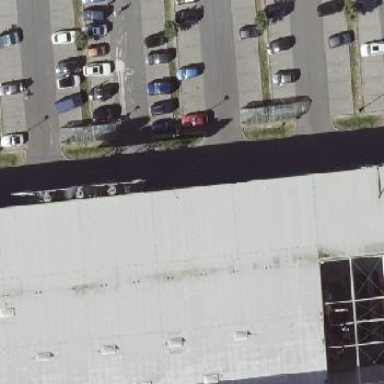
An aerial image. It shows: View of roof of building.